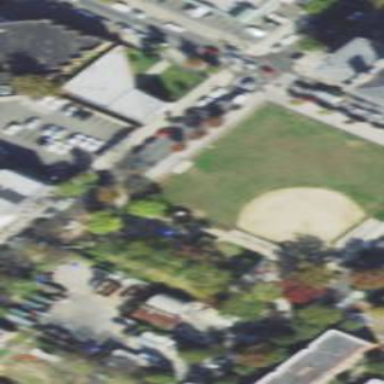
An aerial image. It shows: Softball pitch for leisure and sport activities.